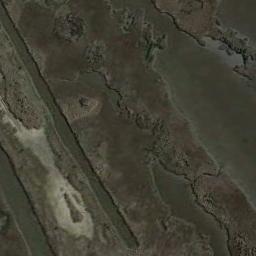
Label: wetland